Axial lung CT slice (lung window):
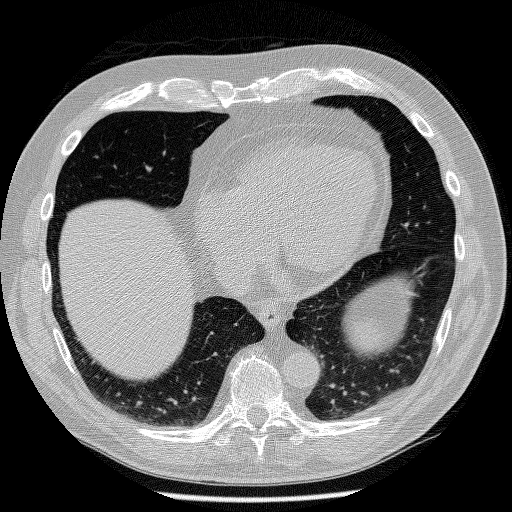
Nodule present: no